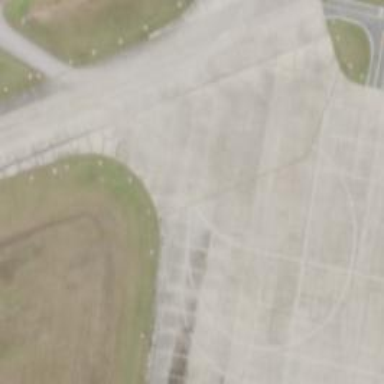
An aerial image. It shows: Image of taxiway at airport.